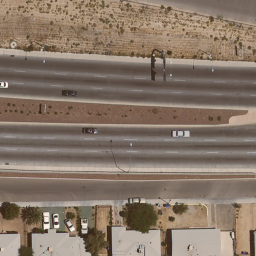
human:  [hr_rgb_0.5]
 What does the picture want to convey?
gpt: freeway